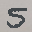
Label: 5